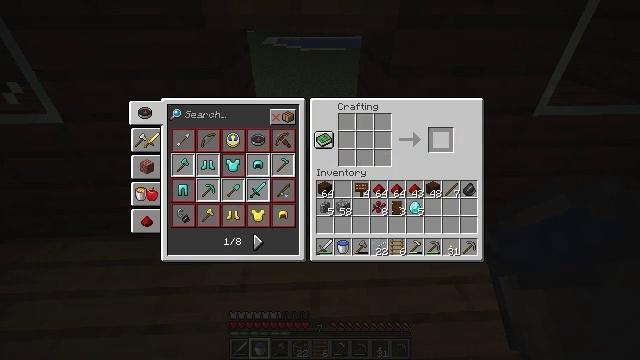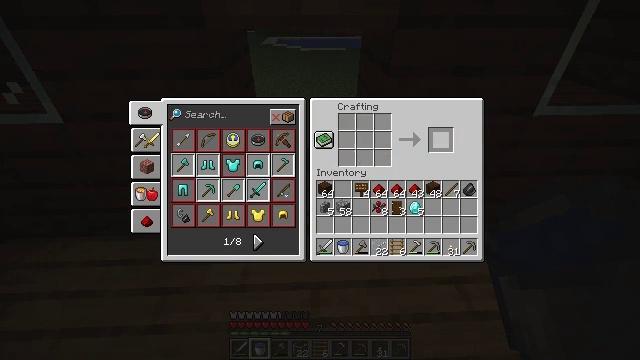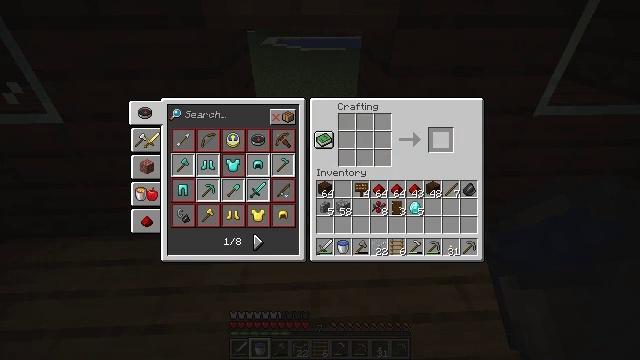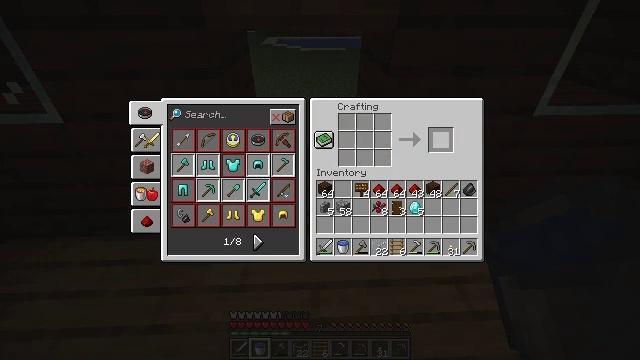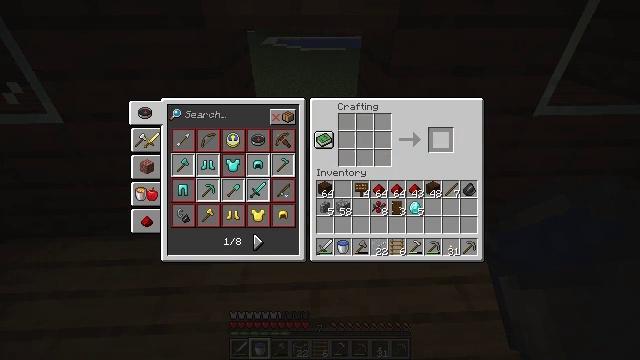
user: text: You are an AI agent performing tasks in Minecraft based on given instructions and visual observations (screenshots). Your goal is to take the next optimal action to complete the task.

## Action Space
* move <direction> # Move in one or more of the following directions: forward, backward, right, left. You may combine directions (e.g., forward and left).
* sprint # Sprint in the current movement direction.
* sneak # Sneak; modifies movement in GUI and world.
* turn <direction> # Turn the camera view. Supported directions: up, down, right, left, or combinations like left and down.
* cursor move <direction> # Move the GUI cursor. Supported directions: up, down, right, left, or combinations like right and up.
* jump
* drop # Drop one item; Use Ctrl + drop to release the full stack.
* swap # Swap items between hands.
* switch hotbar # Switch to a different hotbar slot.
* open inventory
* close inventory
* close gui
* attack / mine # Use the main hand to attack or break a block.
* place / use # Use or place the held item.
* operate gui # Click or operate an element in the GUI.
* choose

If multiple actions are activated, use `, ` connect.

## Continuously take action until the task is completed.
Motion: motion action
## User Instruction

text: Make a dark oak sign on the crafting table.
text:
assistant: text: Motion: sneak, operate gui
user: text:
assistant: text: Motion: sneak, operate gui
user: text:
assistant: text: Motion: sneak
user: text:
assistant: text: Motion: sneak
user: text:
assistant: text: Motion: sneak